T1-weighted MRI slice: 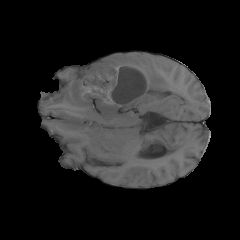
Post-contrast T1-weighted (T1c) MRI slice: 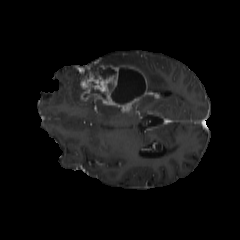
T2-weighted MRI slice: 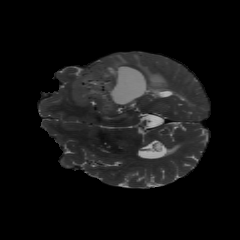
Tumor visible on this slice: yes